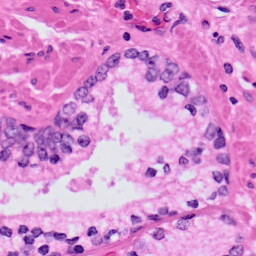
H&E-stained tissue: Prostate